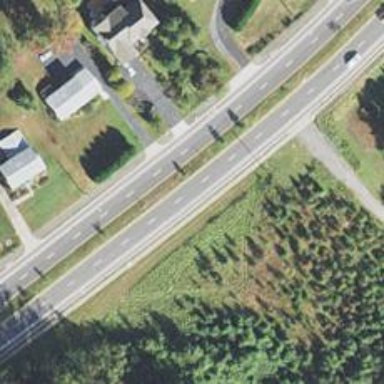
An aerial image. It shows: Primary highway.